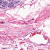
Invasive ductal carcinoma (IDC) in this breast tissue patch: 0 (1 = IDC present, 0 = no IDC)